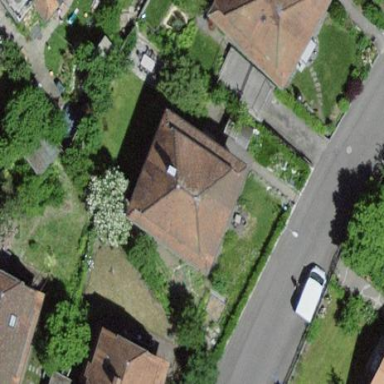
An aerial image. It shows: Building with hipped roof made of roof tiles.